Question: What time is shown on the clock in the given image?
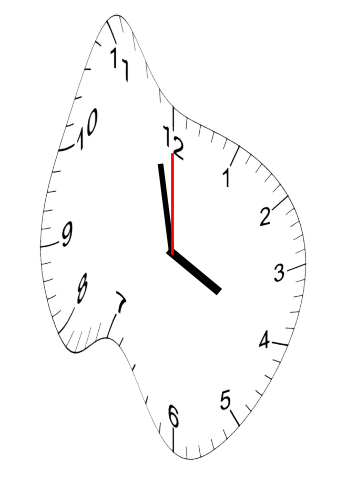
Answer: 03:58:00